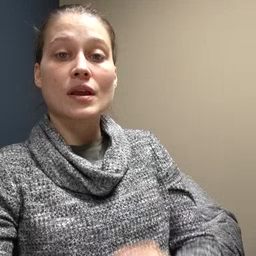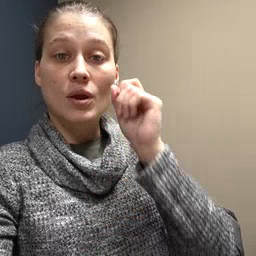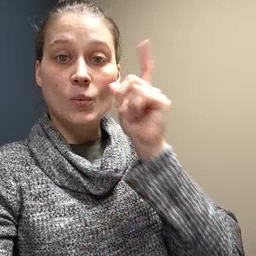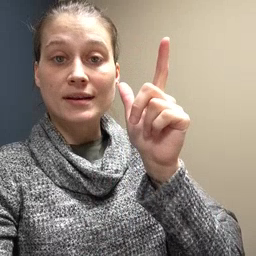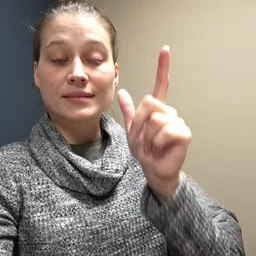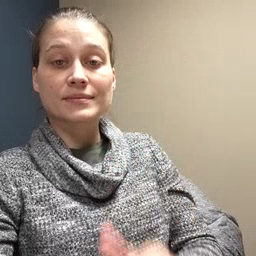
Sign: awake